Interaction volume radius: 5 \u00c5
Interaction volume height: 35 \u00c5
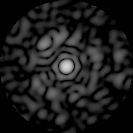
Disorder parameter: 0.8486